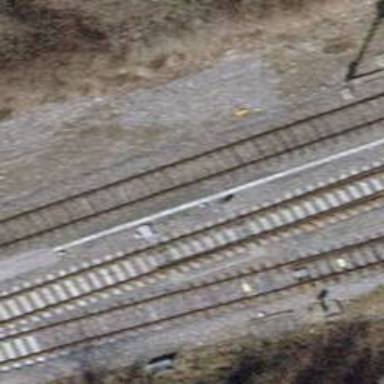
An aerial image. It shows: Railway switch.